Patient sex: M
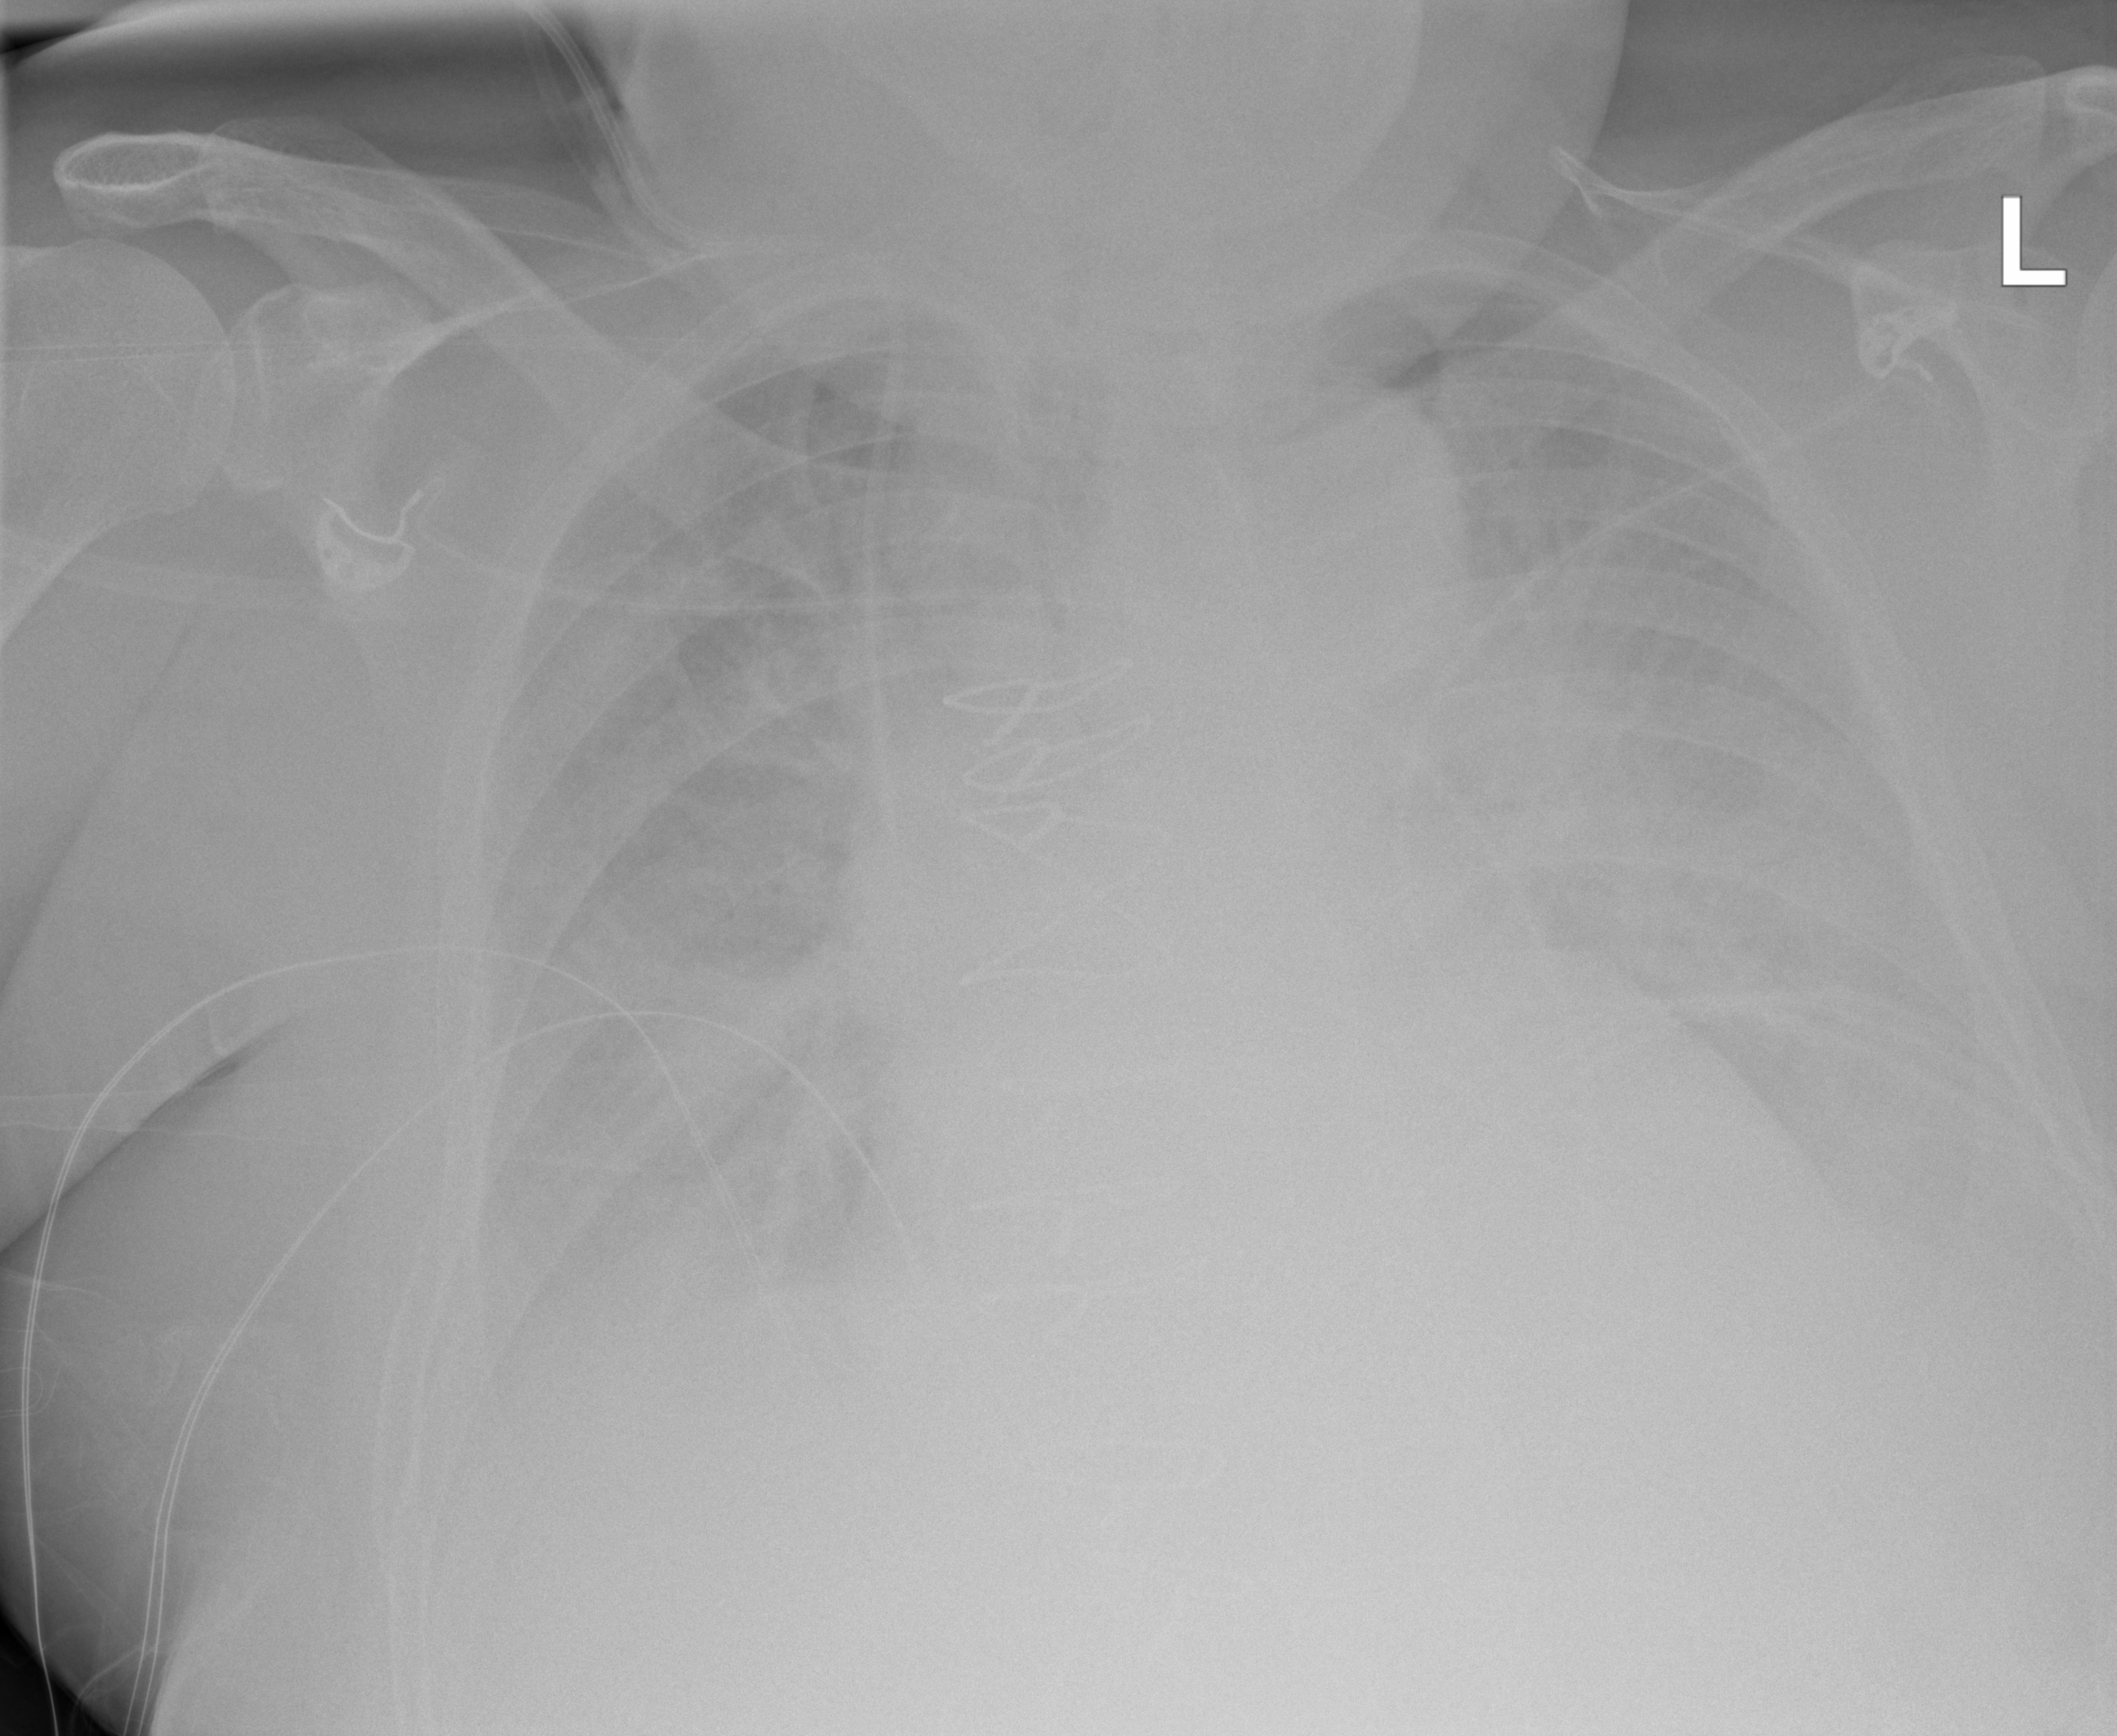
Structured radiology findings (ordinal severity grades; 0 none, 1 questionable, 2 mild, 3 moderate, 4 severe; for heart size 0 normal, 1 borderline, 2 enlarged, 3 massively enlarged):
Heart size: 1
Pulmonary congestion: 3
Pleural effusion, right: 3
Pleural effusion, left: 3
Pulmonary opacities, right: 3
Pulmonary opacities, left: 3
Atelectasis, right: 3
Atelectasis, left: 3